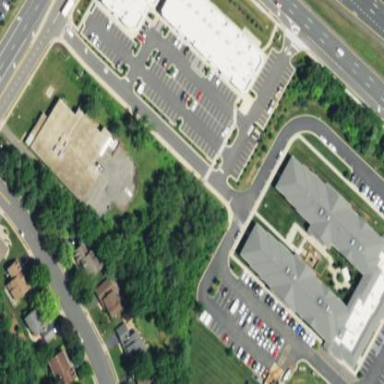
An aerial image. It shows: Nursing home building.